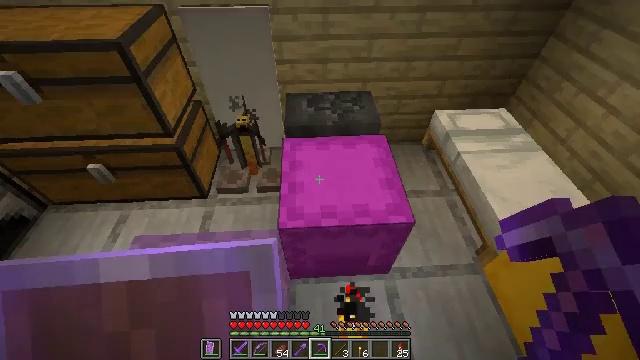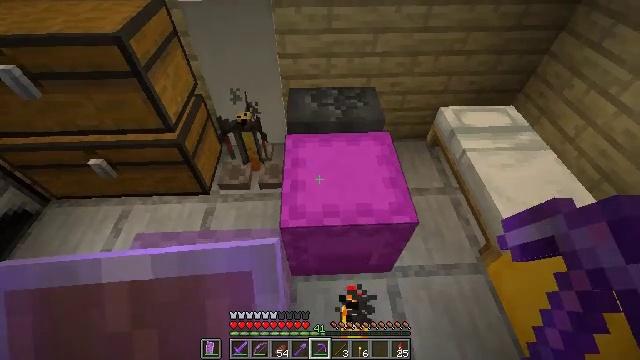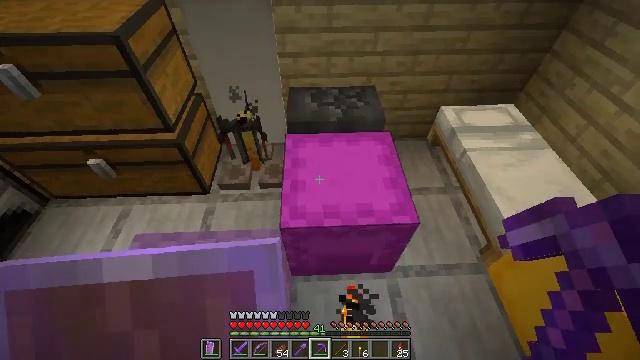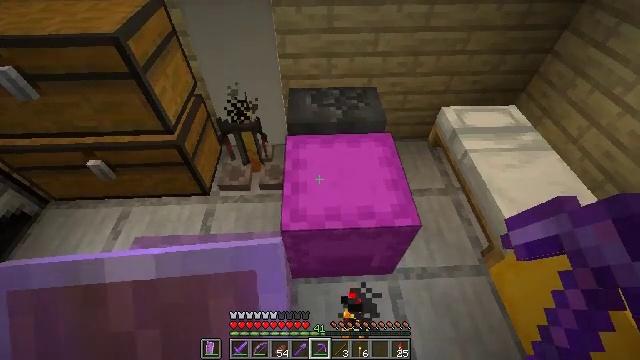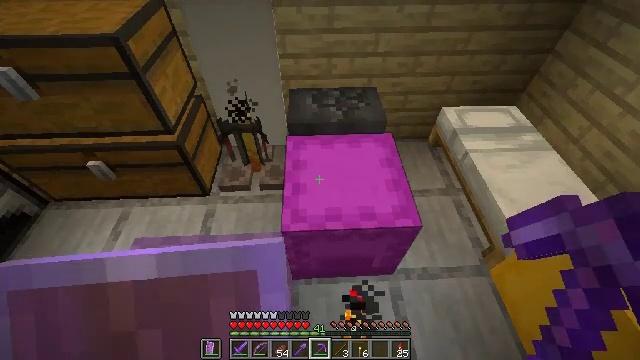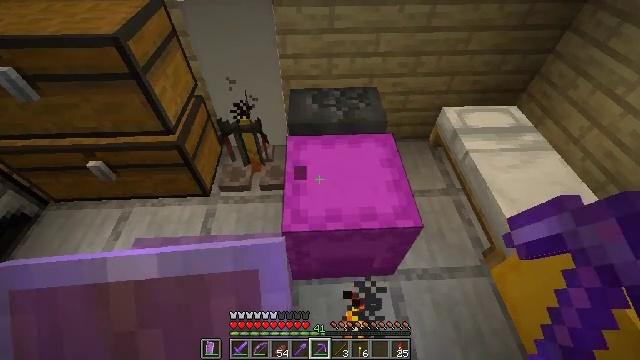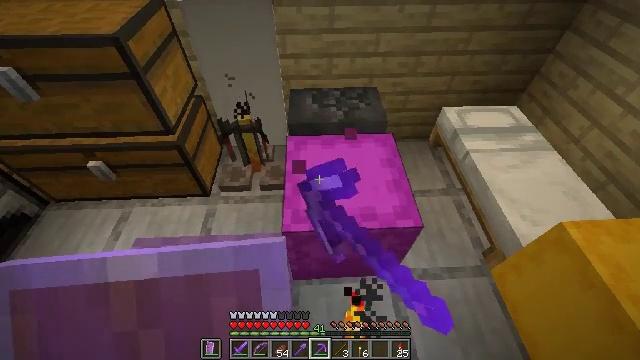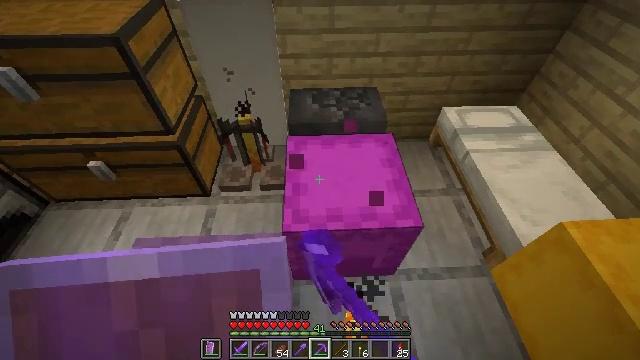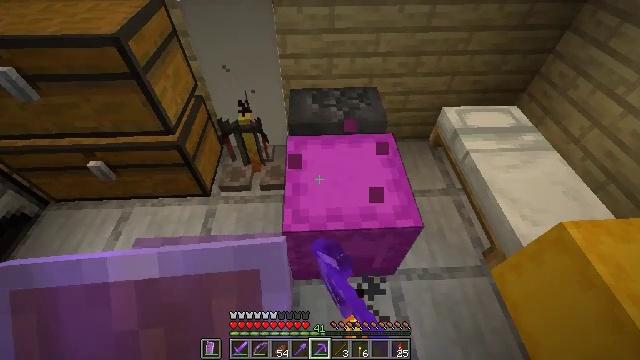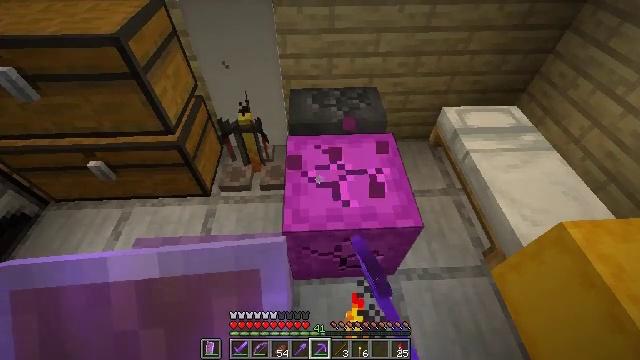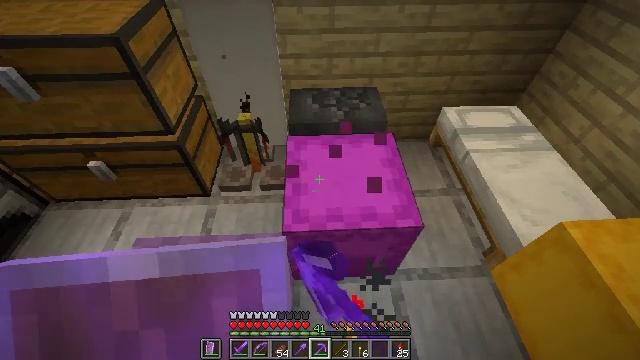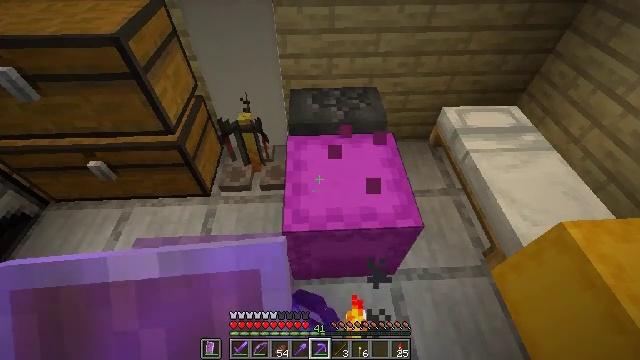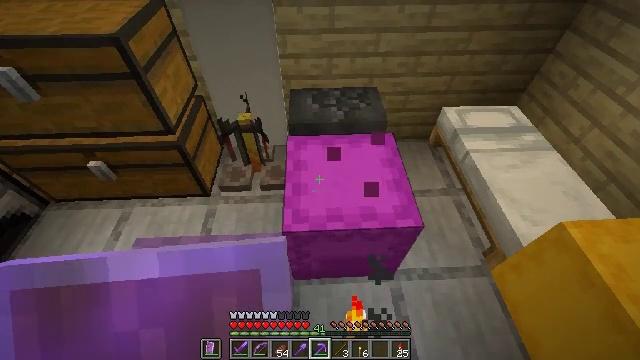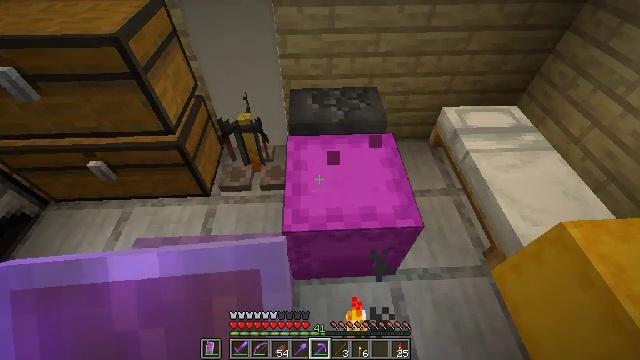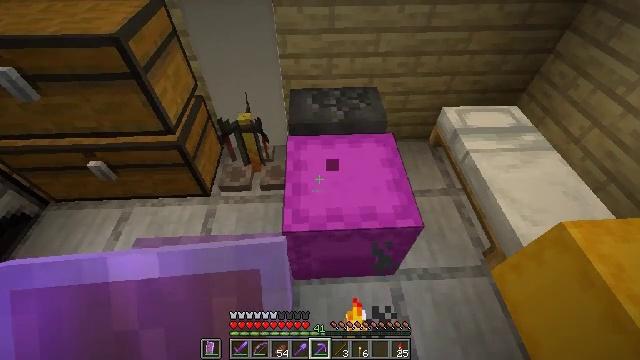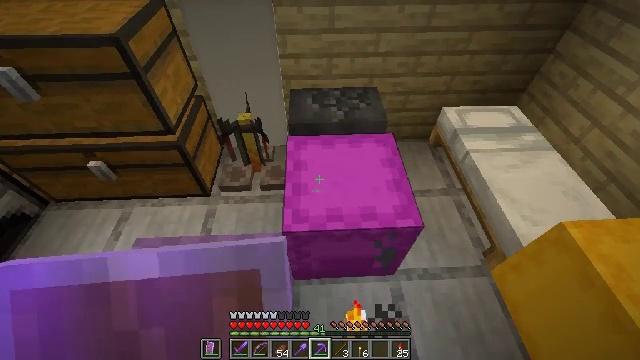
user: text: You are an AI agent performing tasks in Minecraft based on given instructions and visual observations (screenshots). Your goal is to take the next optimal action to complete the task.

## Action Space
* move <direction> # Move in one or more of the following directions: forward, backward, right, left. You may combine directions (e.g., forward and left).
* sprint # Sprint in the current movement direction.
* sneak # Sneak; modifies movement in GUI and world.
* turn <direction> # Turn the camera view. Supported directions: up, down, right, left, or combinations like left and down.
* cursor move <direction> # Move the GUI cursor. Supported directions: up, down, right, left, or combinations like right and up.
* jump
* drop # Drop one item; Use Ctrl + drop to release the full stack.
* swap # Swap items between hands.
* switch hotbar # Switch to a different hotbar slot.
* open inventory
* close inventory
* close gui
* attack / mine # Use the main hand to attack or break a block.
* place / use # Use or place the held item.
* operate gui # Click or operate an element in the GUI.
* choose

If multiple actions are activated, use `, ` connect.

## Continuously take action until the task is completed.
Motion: motion action
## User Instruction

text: Gather the magenta shulker box from the ground.
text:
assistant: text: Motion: turn down
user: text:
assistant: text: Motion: no_op
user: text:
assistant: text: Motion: no_op
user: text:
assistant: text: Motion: no_op
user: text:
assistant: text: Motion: attack / mine
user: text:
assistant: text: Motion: attack / mine
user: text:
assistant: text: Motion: attack / mine
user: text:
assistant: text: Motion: attack / mine
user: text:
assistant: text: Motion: attack / mine
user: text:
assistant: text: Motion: no_op
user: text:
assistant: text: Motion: no_op
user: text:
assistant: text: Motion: no_op
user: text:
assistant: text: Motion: no_op
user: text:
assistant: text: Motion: no_op
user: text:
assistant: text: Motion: no_op
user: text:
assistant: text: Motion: no_op
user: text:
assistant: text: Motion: no_op
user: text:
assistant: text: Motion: no_op
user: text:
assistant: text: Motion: attack / mine
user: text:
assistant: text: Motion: attack / mine
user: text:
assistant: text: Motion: attack / mine
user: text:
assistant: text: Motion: attack / mine
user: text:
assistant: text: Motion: no_op
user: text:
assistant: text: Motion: no_op
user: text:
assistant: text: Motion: no_op